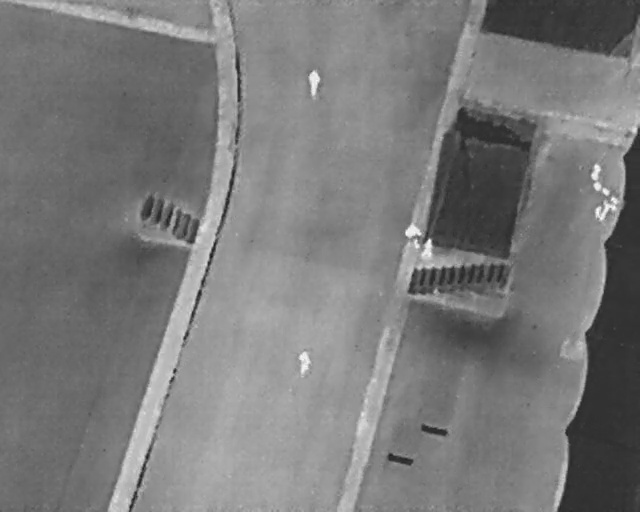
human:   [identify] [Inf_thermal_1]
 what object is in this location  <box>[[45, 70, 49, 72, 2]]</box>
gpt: <ref>1 large person at the bottom</ref>